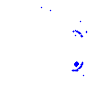
Particle: electron